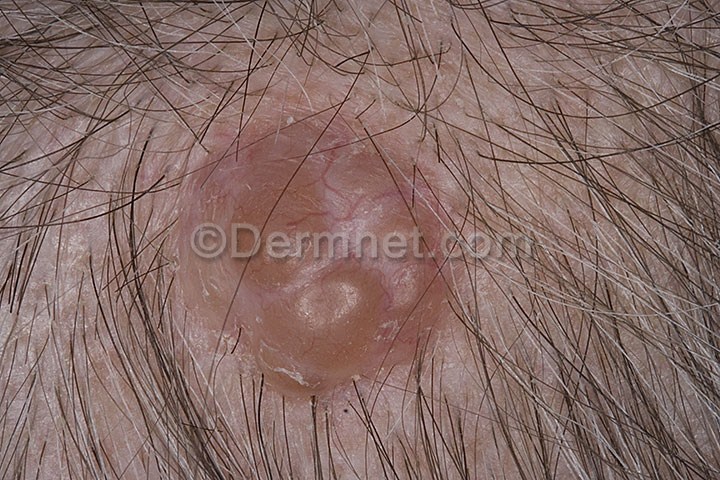
Disease: Actinic Keratosis Basal Cell Carcinoma and other Malignant Lesions